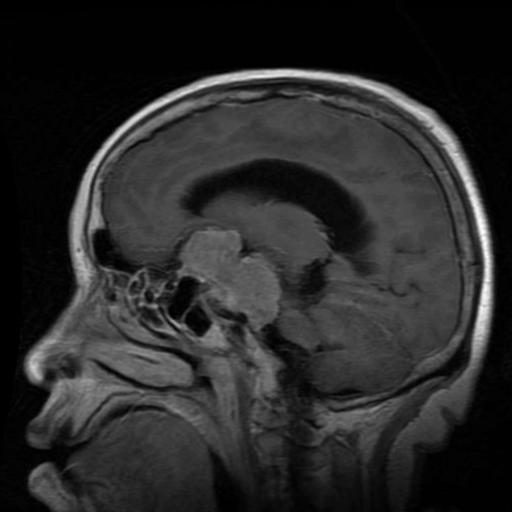
Label: meningioma